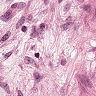
Metastatic tissue present: yes